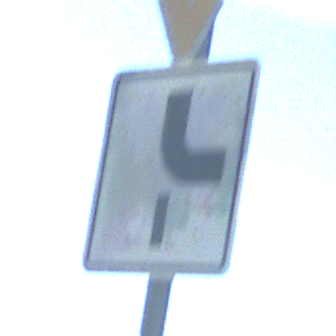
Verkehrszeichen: VerlaufVorfahrtsstrasse10
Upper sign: VorfahrtGewaehren
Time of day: Night
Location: Outdoor (Nature)
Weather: PartlyCloudy
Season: NotSpecified
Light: Natural